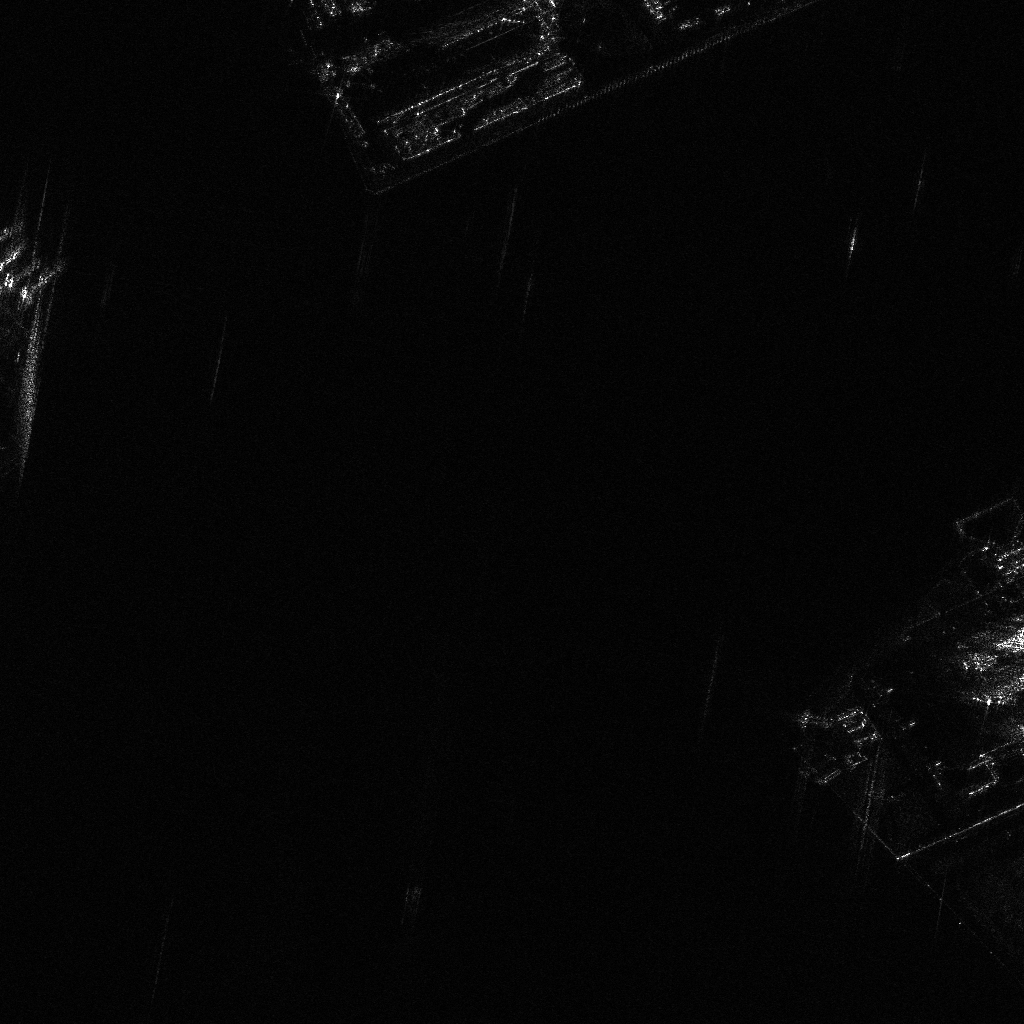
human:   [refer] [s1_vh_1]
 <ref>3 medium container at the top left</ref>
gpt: <box>[[2, 24, 4, 30, 54], [0, 23, 2, 29, 54], [0, 22, 1, 27, 54]]</box>